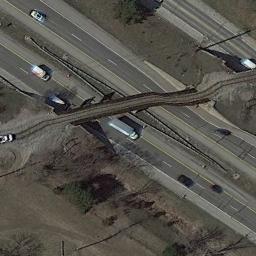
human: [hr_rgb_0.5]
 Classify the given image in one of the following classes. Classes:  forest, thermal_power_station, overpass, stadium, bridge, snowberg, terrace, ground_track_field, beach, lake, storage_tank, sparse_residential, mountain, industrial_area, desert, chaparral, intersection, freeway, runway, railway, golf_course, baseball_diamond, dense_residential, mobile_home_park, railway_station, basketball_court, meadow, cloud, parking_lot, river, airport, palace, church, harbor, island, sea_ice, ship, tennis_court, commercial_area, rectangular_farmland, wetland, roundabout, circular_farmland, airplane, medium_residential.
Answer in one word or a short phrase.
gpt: overpass